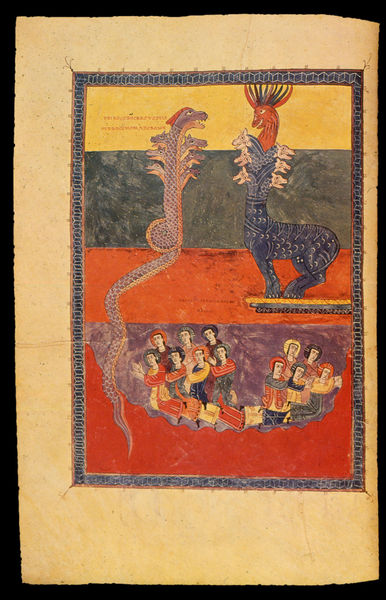
Titel: Beatus von Liébana Apokalypsenkommentar
Institution: Girona, Archiv der Kathedrale
Schlagwörter: gelb, grün, menschen, see, köpfe, orange, zeichnung, rot, tiere, hochformat, rahmen, erde, gold, blatt, höhle, pferd, schrift, papier, vergilbt, verzierung, knie, buch, untergrund, vergoldet, druck, seite, gefangen, illustration, schlange, buchseite, heiligenschein, teufel, wesen, kniend, mittelalter, fabelwesen, sieben, heilige, heilig, sünde, chimäre, phantasie, ungeheuer, drachen, drache, handschrift, zwölf, hydra, unterwelt, apostel, siebenköpfig, saints, aleander, fantasy animals